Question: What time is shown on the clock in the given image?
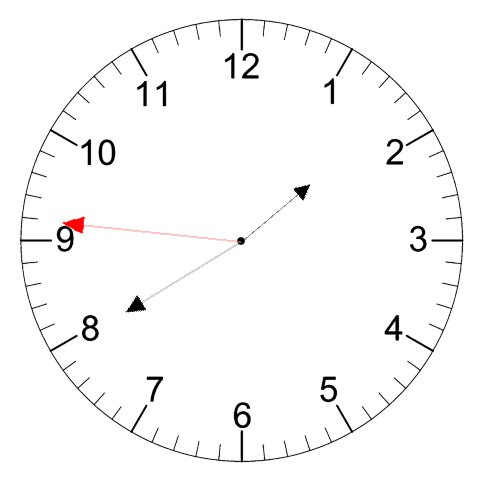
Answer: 01:39:46